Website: apple
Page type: billing-address
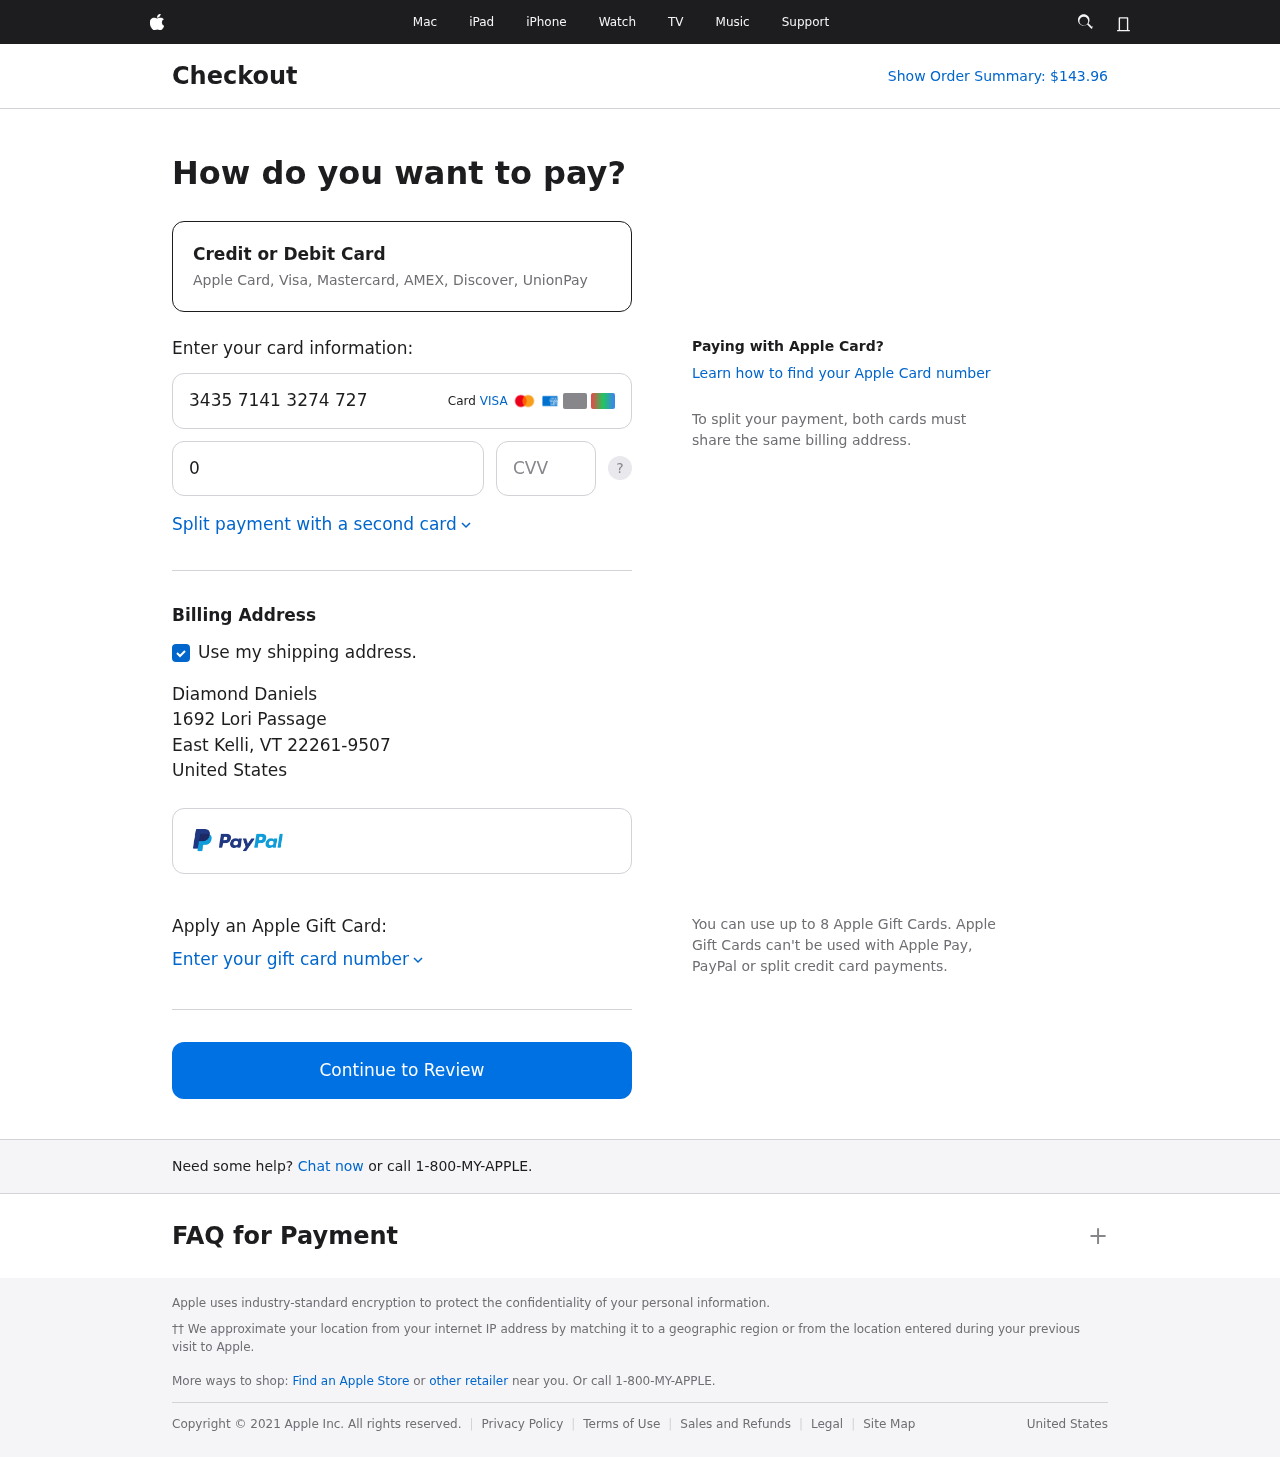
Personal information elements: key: PII_CARD_CVV
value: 2224
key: PII_CARD_EXPIRY
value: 06/26
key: PII_CARD_NUMBER
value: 3435 7141 3274 727
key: PII_CITY
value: East Kelli
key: PII_COUNTRY
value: United States
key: PII_FULLNAME
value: Diamond Daniels
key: PII_POSTCODE_FULL
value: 22261-9507
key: PII_STATE_ABBR
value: VT
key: PII_STREET
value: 1692 Lori Passage
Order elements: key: ORDER_TOTAL
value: Show Order Summary: $143.96